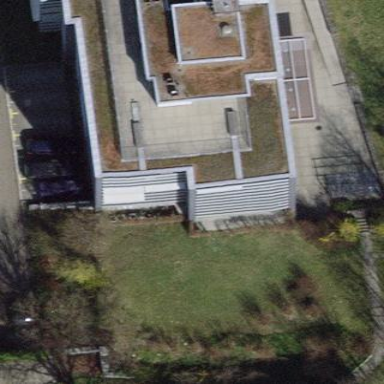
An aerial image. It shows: Flat-roofed apartment building.